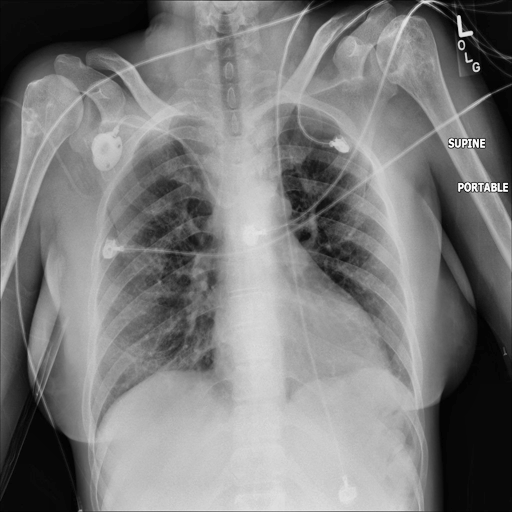
Finding: NORMAL